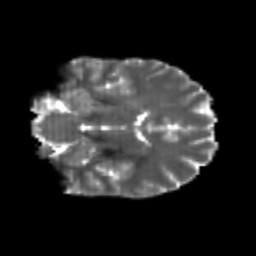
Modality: T2w
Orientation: coronal
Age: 24
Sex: male
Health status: healthy
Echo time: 0.074 s